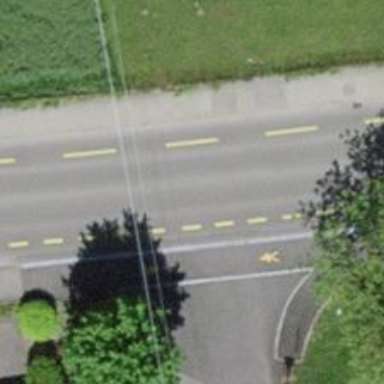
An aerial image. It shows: Secondary road with asphalt surface and lanes for cycling in both directions.